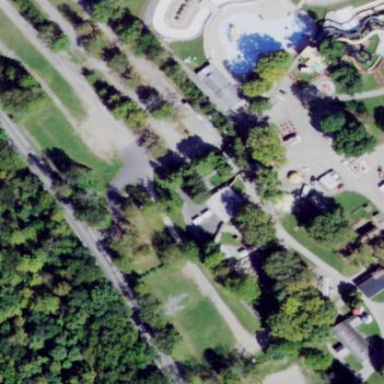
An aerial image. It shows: Theme park.